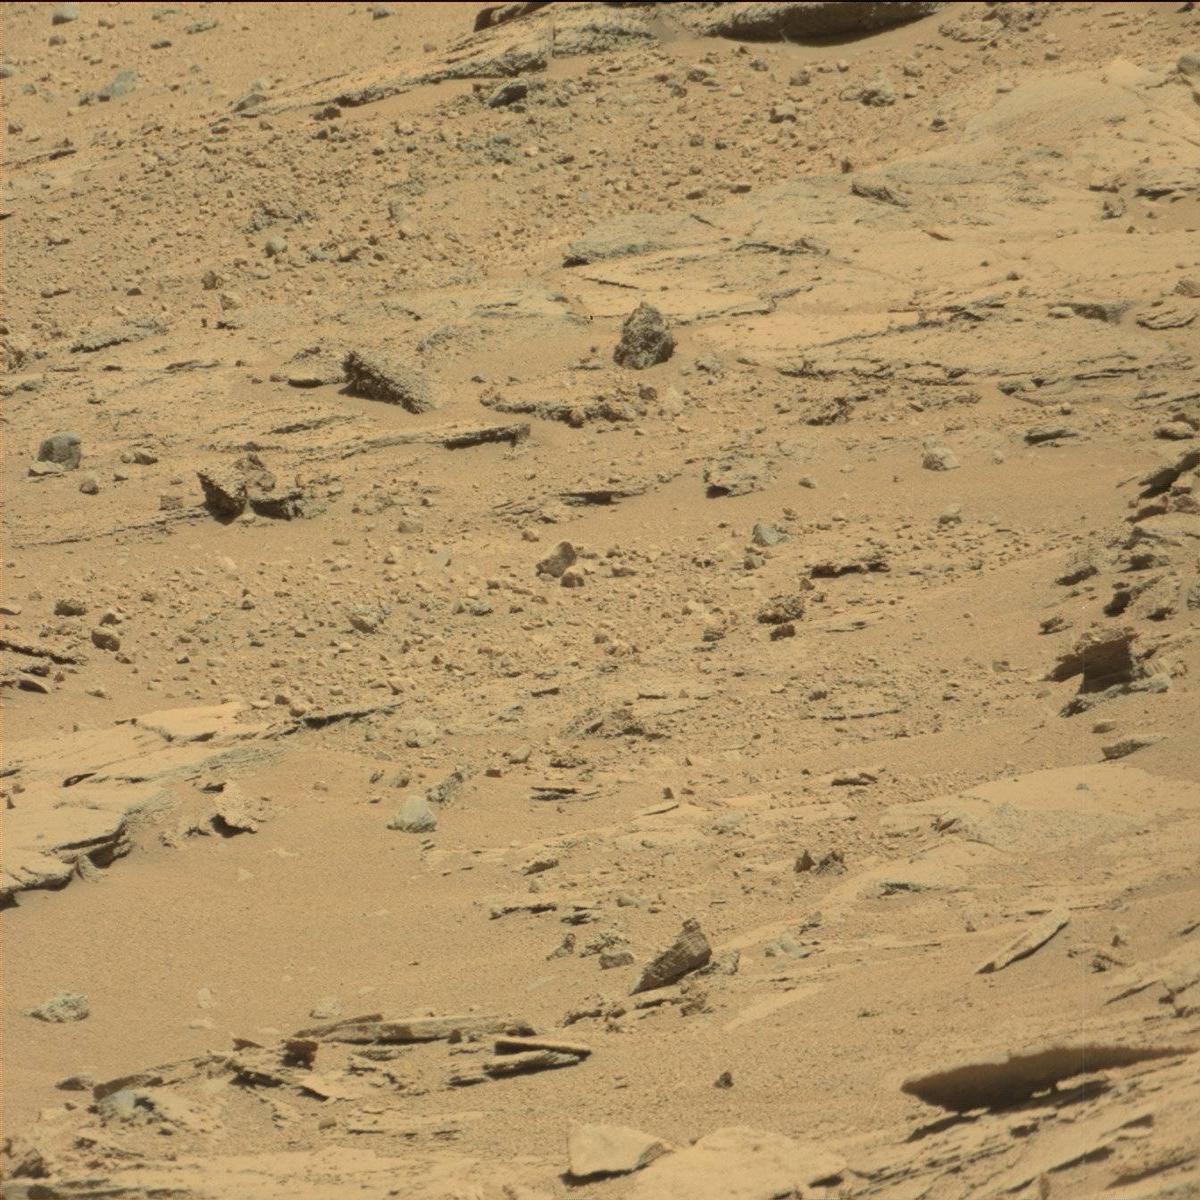
Terrain classes present: Bedrock, Sand / Soil